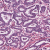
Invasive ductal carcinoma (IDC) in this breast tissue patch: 1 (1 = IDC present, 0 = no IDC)